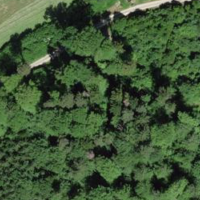
EUNIS habitat code: 41
Species observed at this site:
Corylus avellana